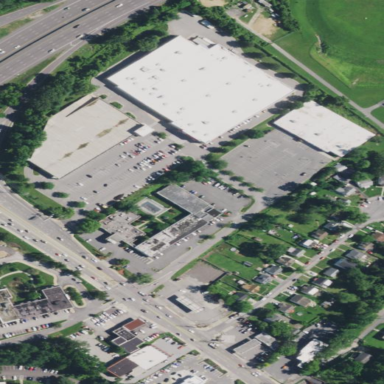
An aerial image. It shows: Retail area.